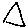
Label: triangle